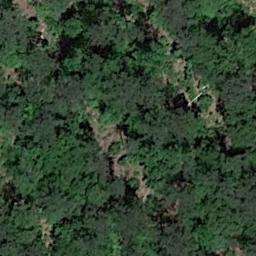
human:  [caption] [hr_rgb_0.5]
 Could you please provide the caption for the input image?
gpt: The forest has a lot of dense green trees of different color depths and some clearings are also in the forest .

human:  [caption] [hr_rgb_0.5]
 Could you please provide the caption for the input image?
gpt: The forest is on the bare land .

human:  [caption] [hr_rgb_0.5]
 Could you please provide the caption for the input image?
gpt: This is a dense forest .

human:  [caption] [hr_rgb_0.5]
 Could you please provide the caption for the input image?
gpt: Many green trees are in a forest .

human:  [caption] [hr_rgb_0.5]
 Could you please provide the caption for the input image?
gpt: There are some brown bare land in a green forest .